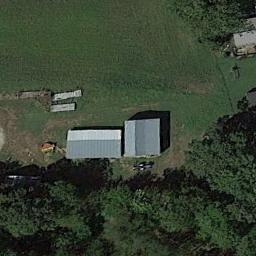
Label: sparse_residential